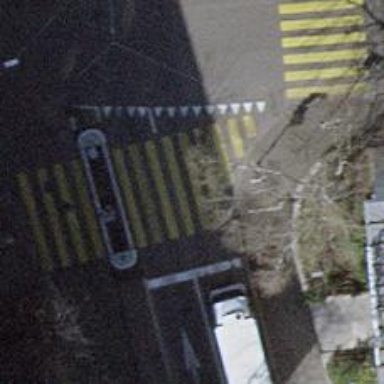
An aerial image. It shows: Road with traffic signals and zebra crossing with zebra markings.